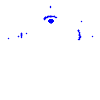
Particle: electron